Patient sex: F
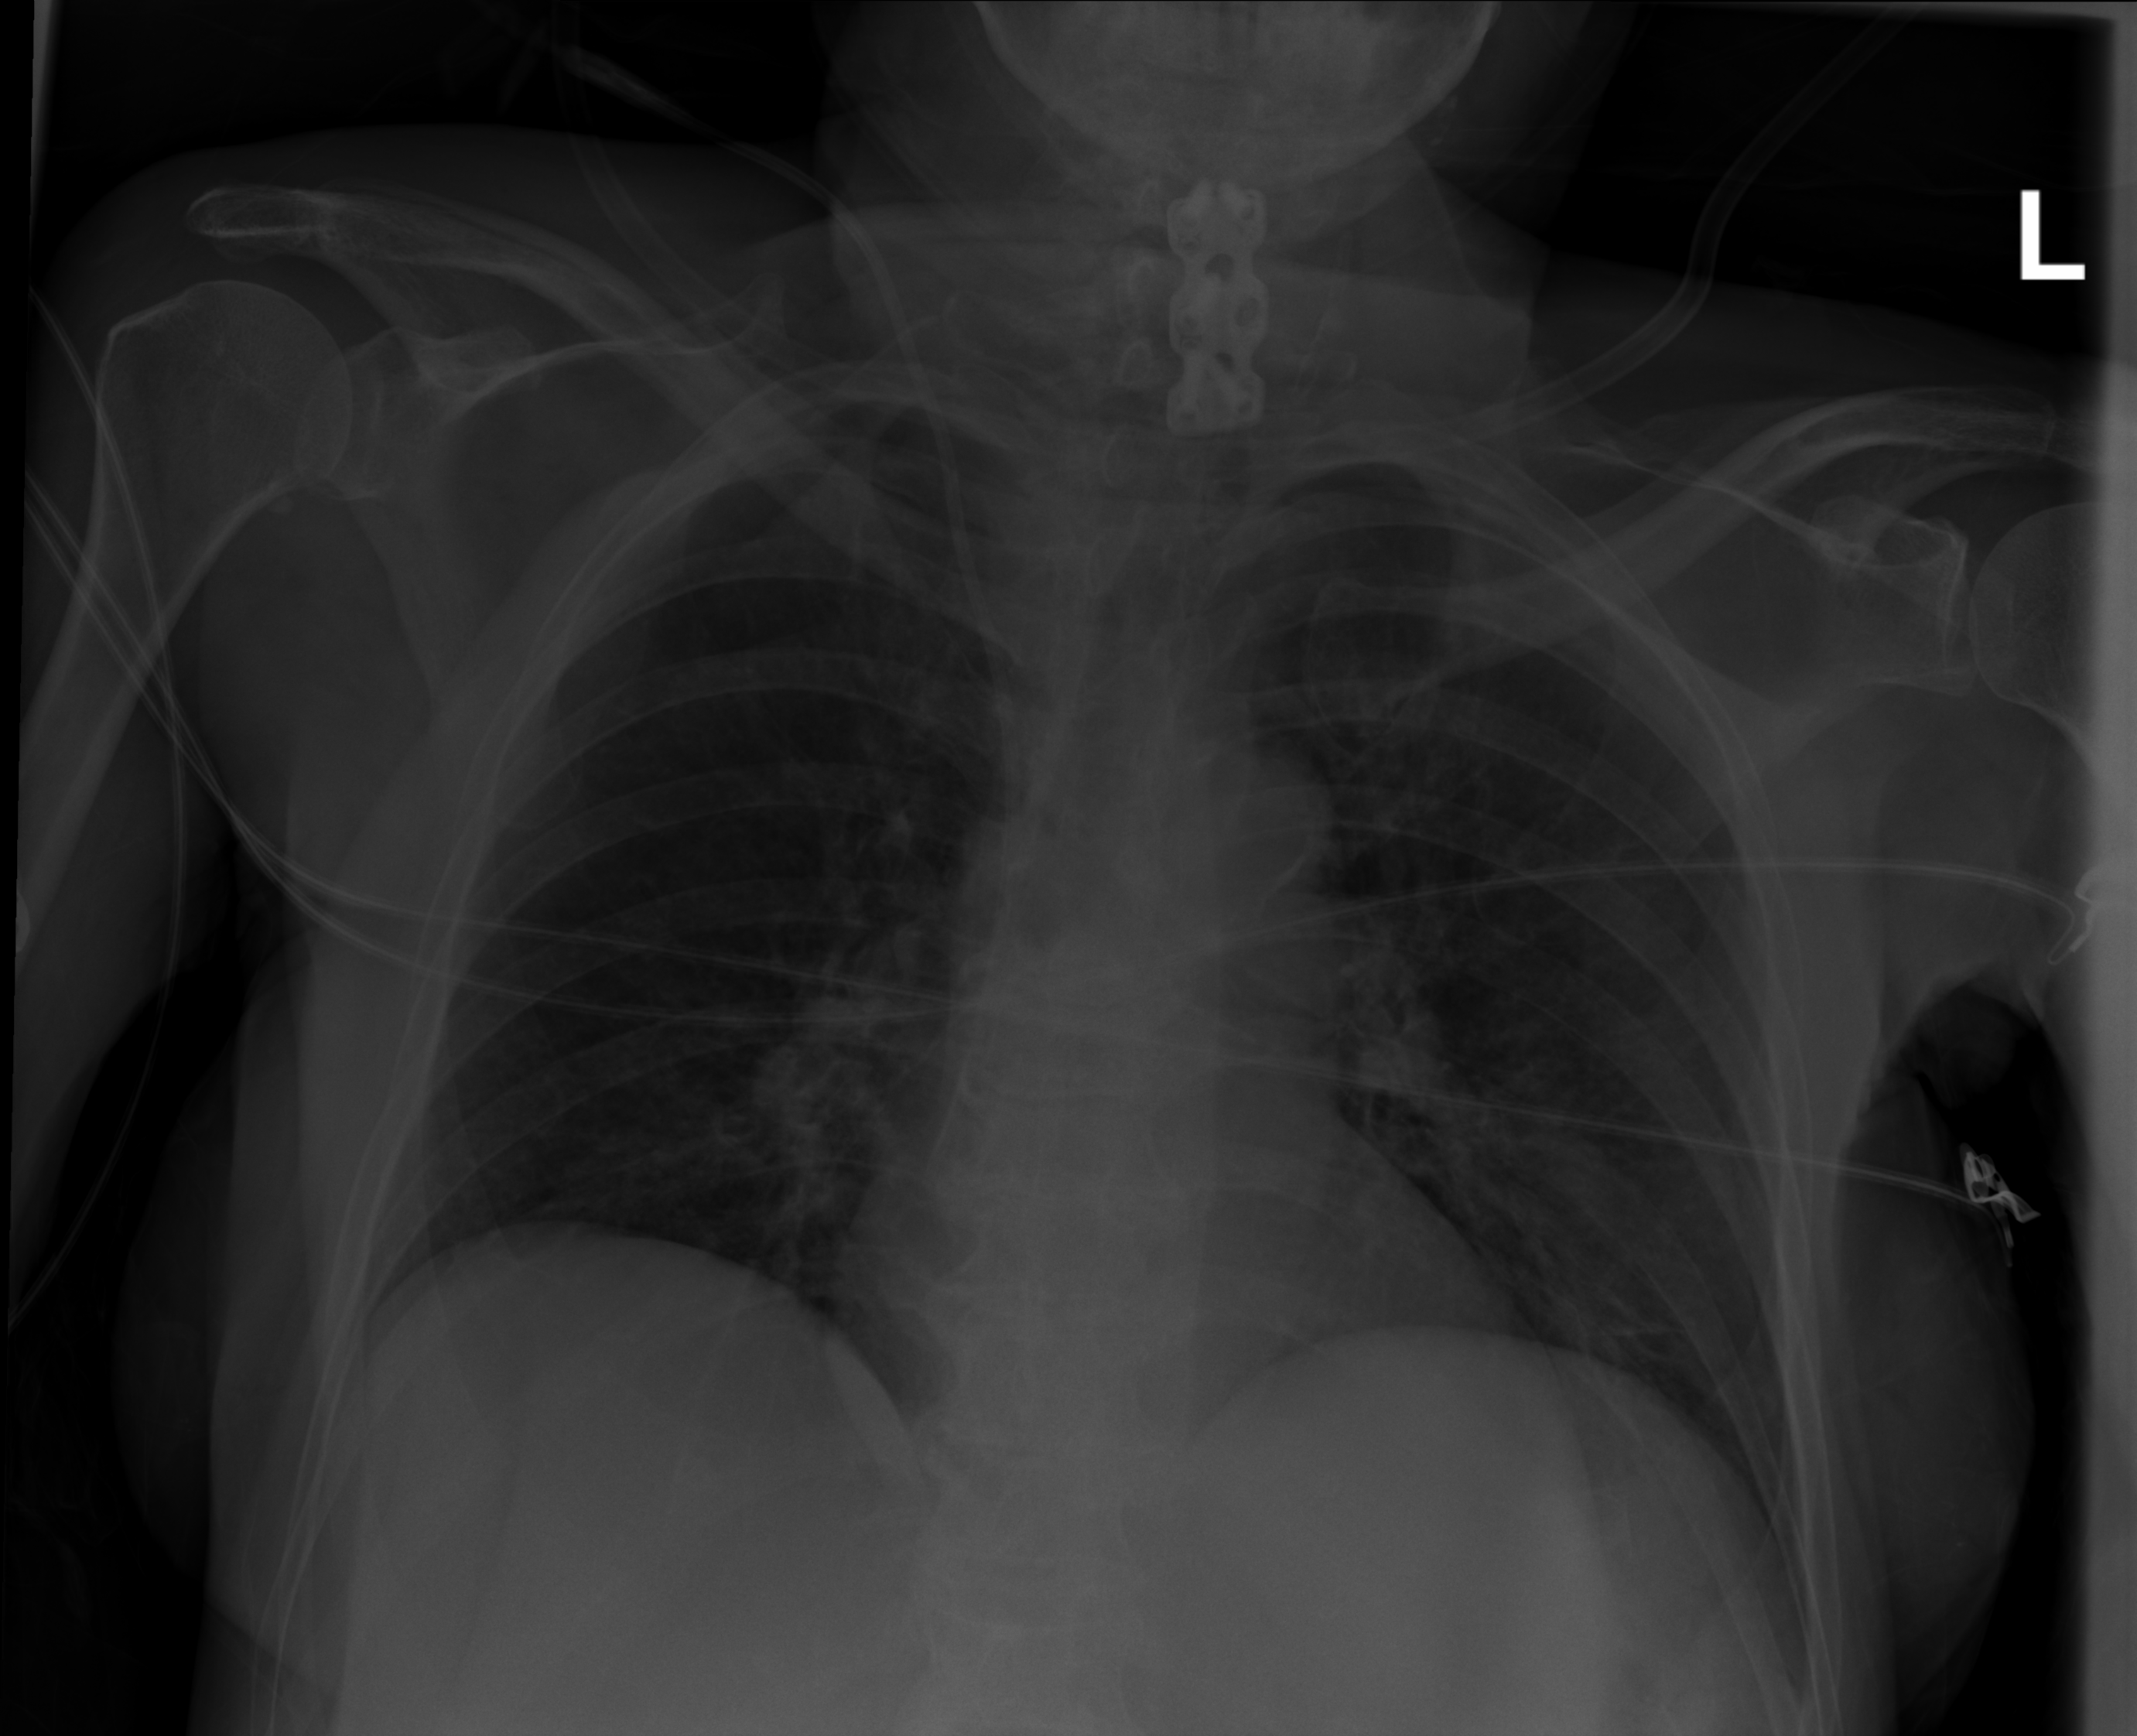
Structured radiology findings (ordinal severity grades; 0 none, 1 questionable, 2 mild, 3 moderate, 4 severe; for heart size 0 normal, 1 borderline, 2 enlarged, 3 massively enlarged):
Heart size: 1
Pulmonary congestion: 0
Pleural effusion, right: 0
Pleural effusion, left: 0
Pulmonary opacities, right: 0
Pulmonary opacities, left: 0
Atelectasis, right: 1
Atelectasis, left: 2